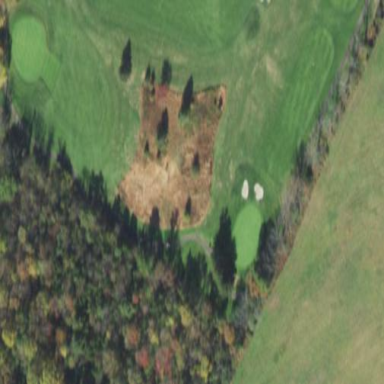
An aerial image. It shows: Rough area on grassy golf course.